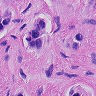
Metastatic tissue present: yes